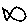
Label: fish